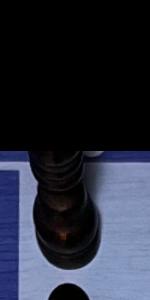
Label: Bishop_Black